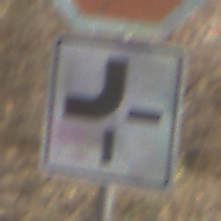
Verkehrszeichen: VerlaufVorfahrtsstrasse2
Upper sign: Stop
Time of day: MorningAfternoon
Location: Outdoor (Nature)
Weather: Clear
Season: Winter
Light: Natural